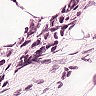
Metastatic tissue present: yes